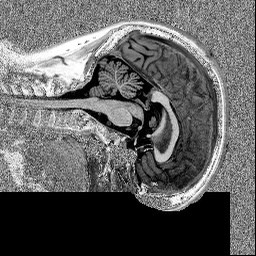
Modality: MP2RAGE
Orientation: sagittal
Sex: female